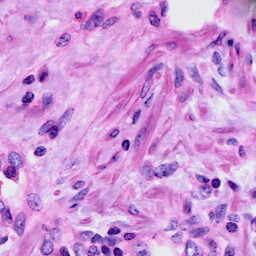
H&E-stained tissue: Cervix